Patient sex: F
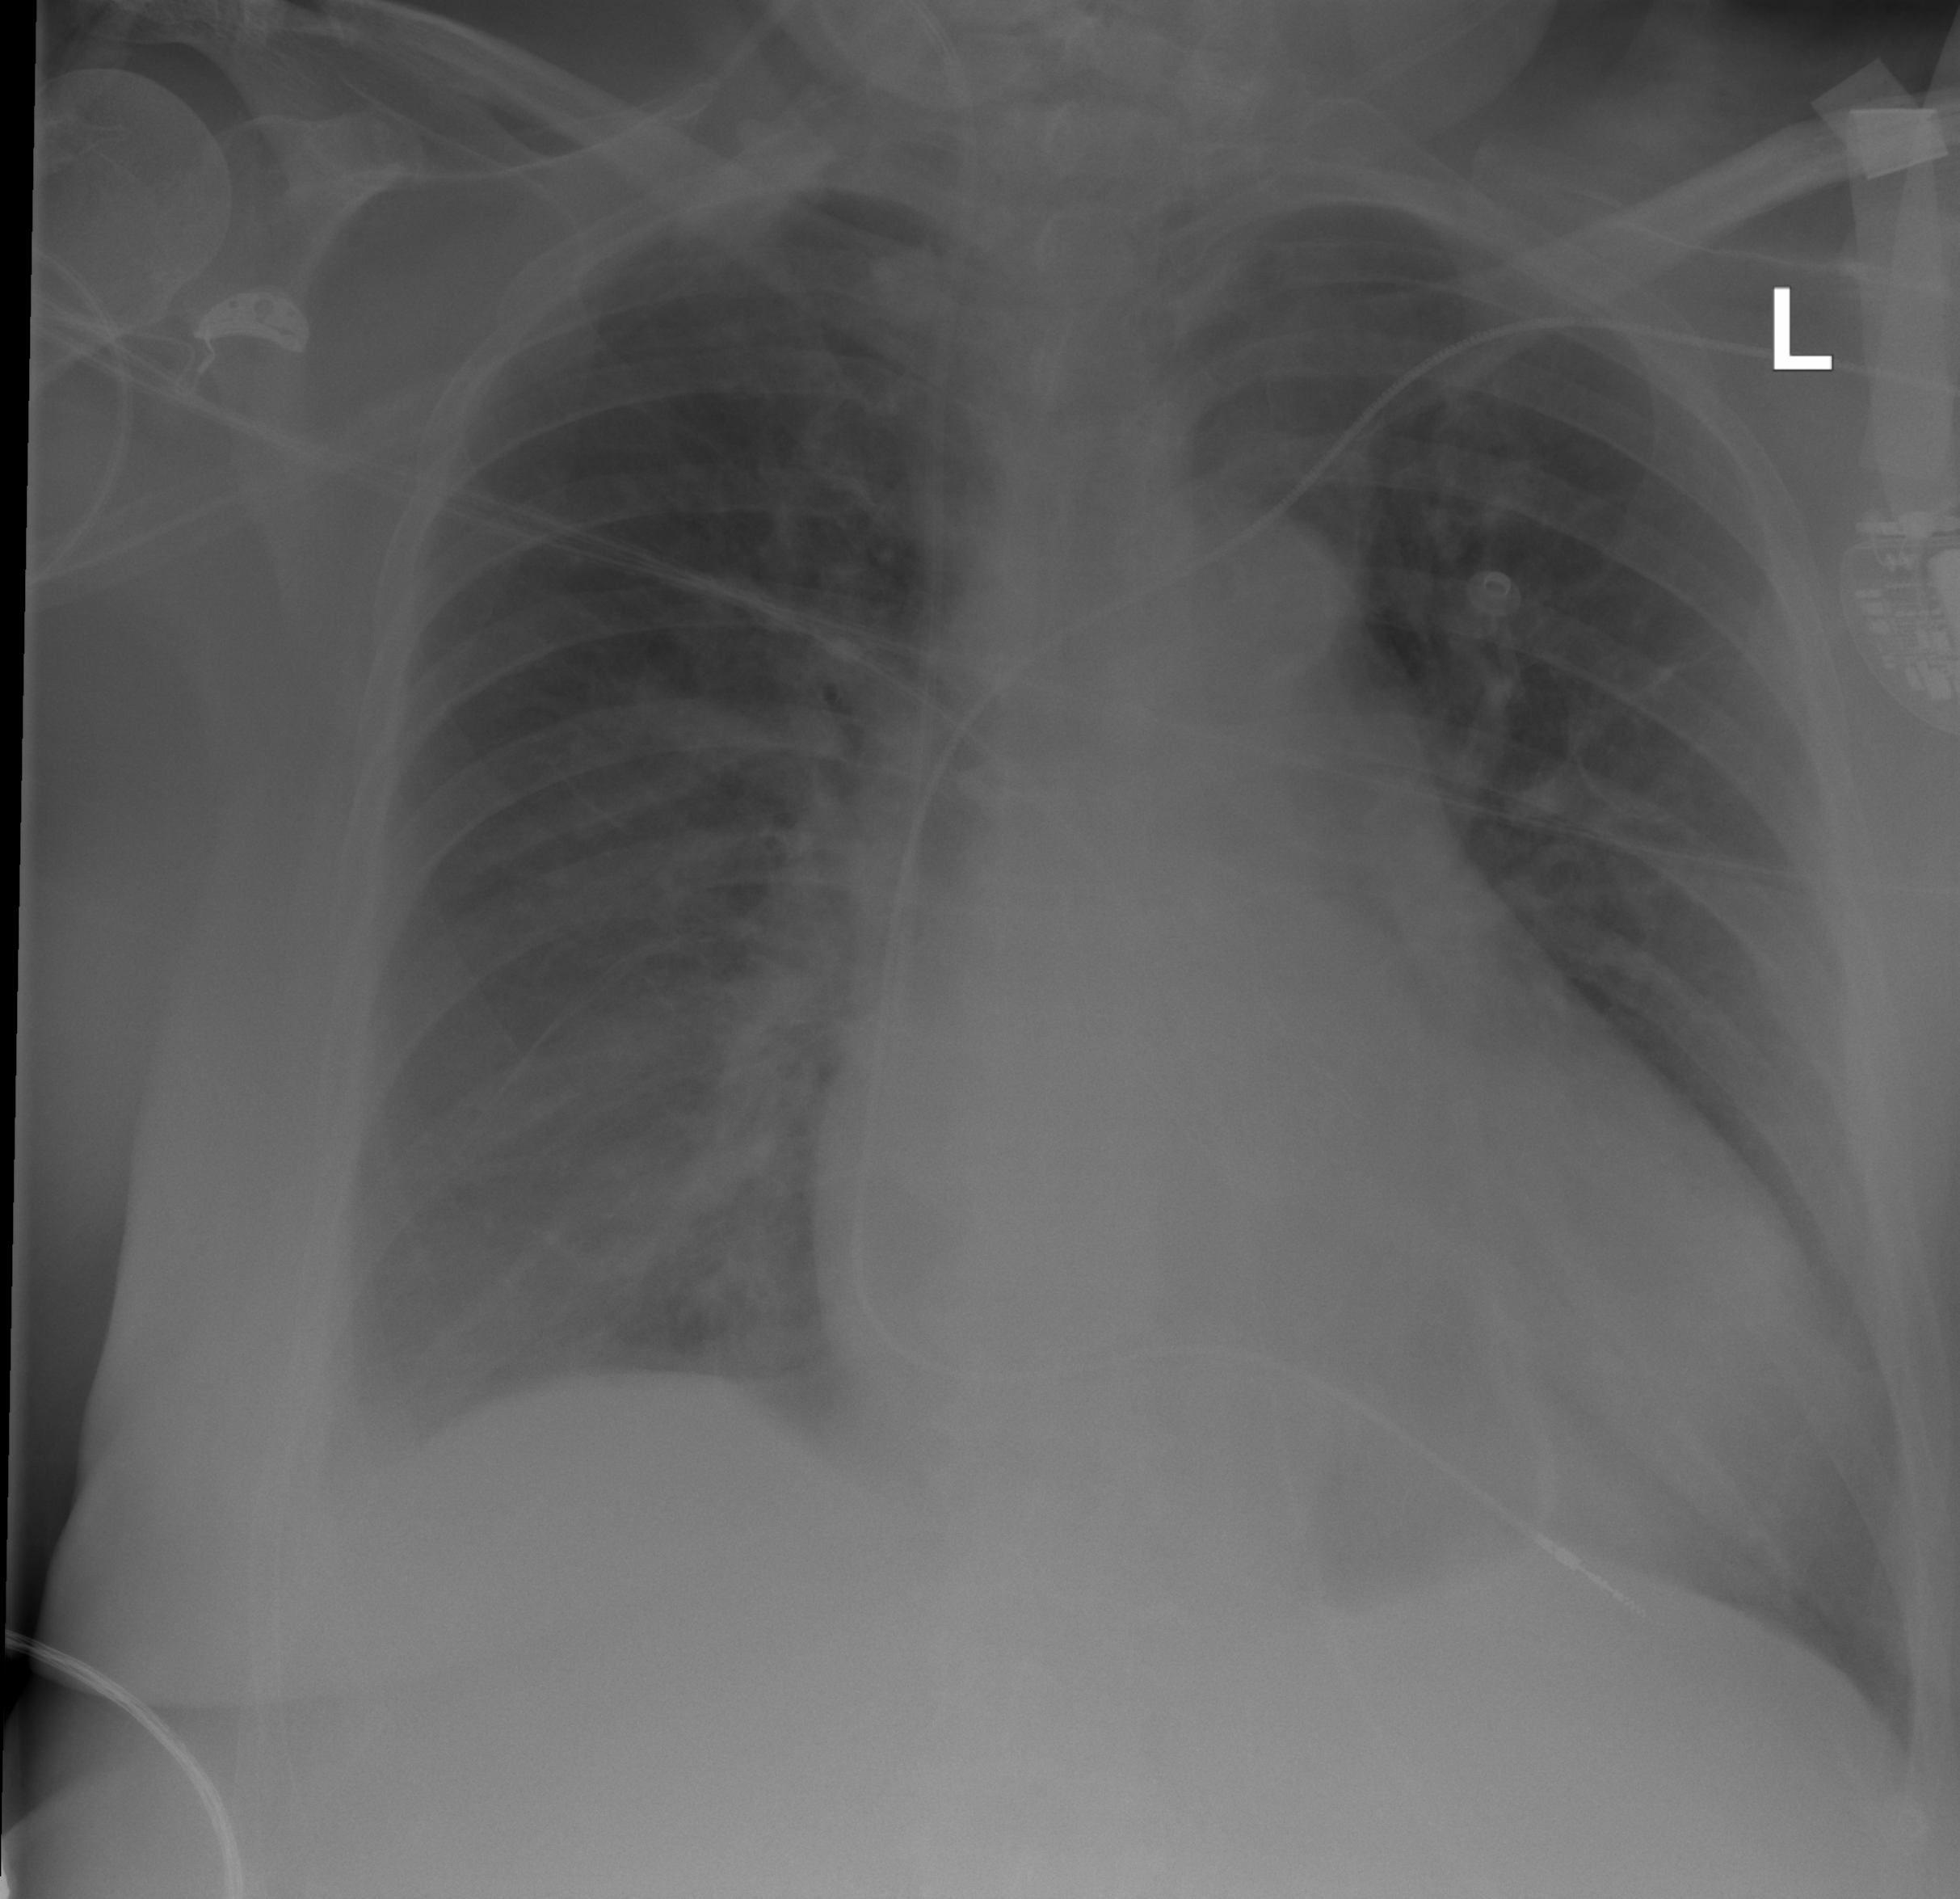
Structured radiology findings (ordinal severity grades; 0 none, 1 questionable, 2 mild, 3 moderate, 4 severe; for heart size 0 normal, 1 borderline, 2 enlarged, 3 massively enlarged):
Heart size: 2
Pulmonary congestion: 0
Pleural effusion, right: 0
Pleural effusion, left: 0
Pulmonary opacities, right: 0
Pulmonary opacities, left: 0
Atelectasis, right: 1
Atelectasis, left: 1